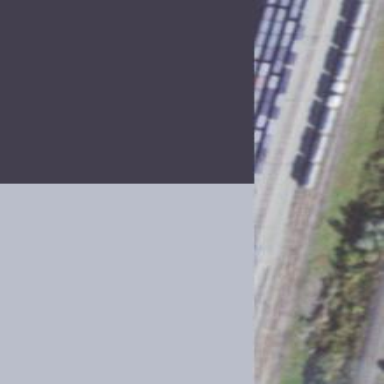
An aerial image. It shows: Railway yard.